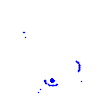
Particle: kaon